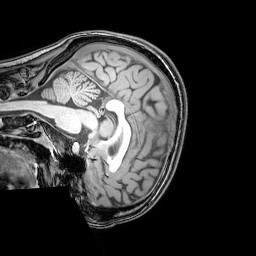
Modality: T1w
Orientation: sagittal
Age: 21
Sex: female
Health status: healthy
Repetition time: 0.081 s
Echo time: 0.037 s